Field crop: maize
Growth stage: 2
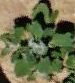
Species: chenopodium